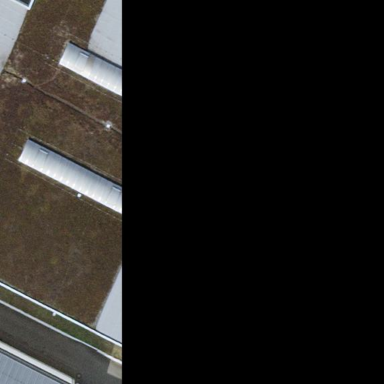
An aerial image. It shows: Building with flat roof made of eternit.